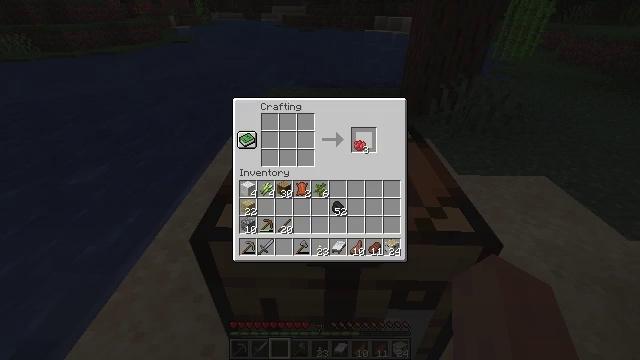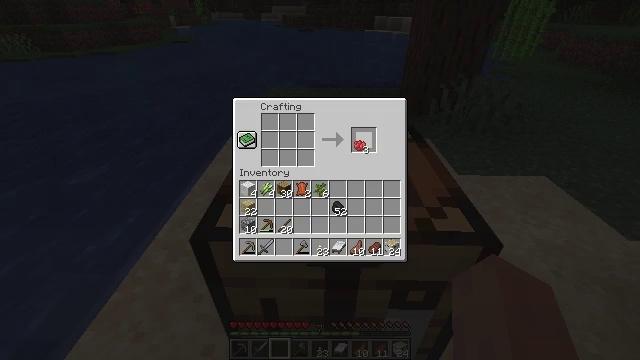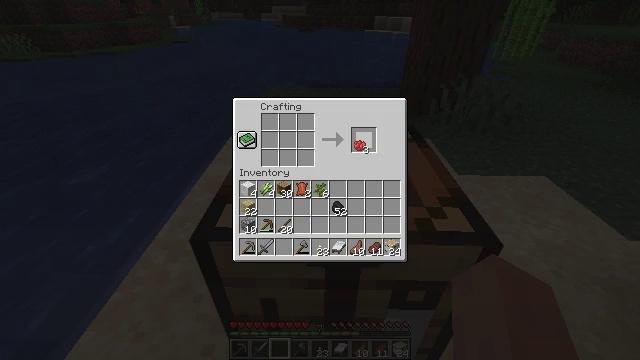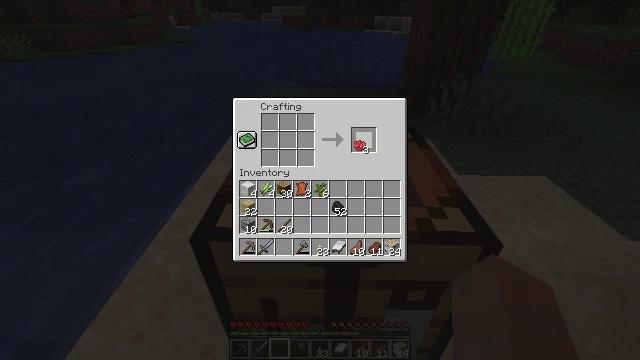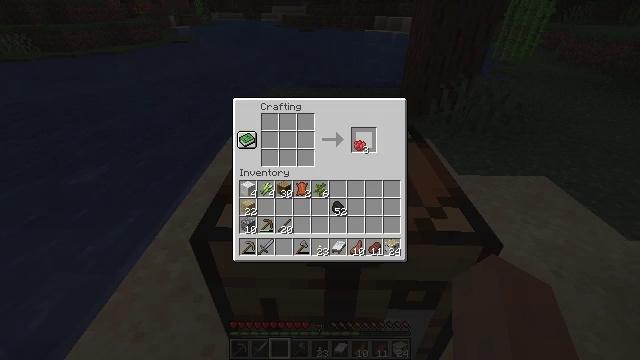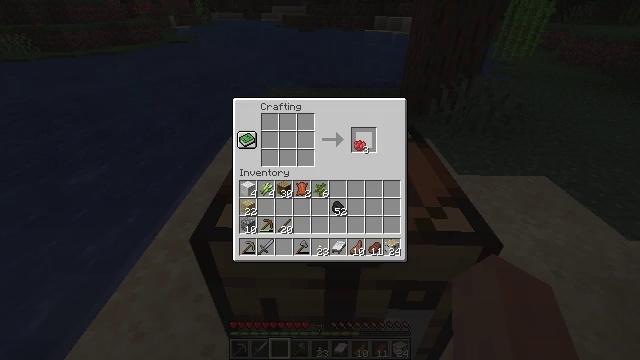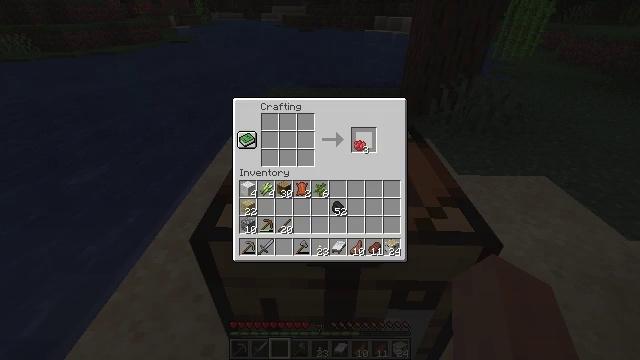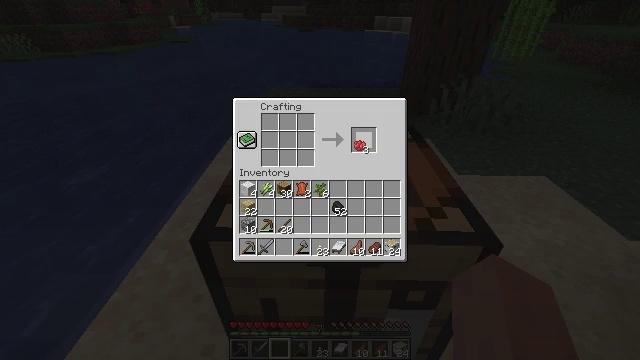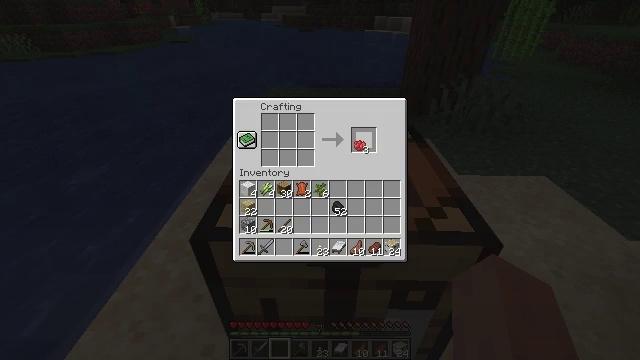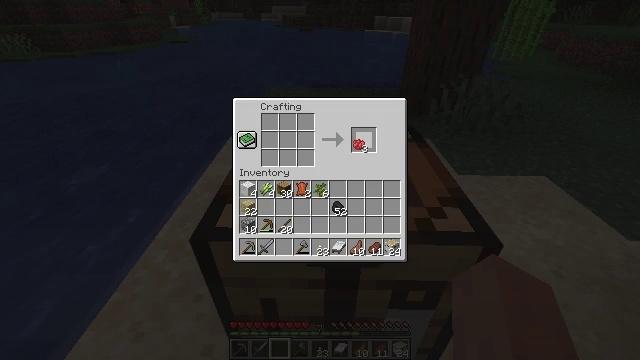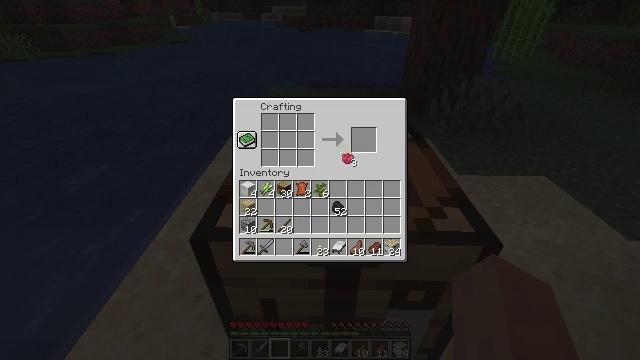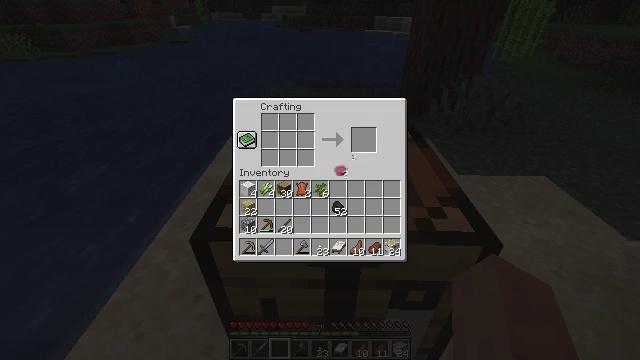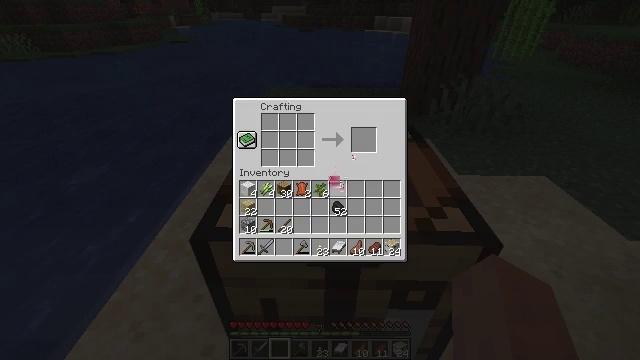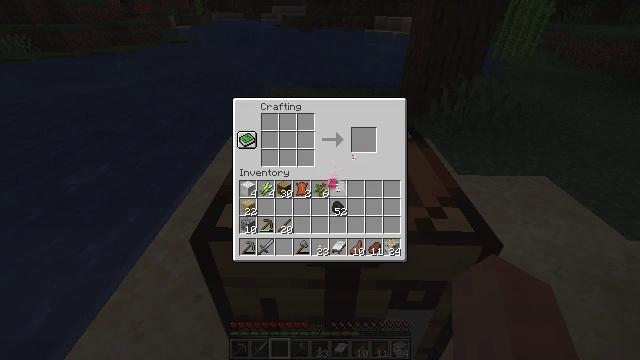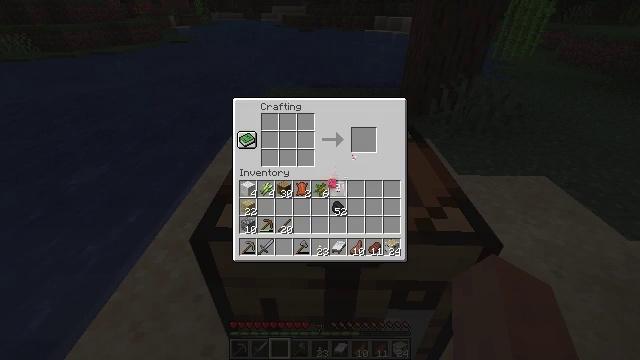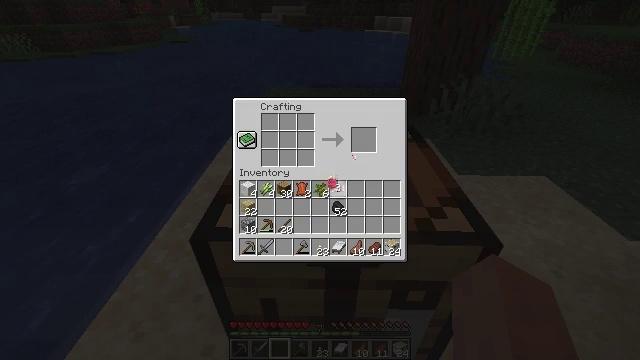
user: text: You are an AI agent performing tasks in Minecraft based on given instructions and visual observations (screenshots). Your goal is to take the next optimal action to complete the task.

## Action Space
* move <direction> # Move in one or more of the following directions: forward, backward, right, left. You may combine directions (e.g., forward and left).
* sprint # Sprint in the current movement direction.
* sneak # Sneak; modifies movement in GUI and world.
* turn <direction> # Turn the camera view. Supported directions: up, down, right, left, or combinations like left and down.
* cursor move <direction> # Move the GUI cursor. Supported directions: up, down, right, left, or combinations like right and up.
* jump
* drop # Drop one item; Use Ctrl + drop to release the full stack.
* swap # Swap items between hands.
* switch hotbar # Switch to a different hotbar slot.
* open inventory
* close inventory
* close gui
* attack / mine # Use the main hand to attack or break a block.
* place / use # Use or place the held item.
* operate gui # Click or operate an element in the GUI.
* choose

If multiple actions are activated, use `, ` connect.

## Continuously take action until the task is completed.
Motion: motion action
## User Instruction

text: Combine wool and planks to craft a red bed.
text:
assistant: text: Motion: open gui
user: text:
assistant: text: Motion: no_op
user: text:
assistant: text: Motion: no_op
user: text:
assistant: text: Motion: no_op
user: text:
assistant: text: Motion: no_op
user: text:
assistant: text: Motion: no_op
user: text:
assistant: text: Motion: no_op
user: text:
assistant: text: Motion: no_op
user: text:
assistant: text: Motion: no_op
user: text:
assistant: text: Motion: cursor move left and down
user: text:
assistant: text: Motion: cursor move left and down
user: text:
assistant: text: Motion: cursor move down
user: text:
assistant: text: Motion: no_op
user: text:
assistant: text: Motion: no_op
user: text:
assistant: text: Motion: no_op
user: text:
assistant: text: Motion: no_op
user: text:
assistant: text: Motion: no_op
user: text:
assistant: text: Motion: no_op
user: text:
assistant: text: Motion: no_op
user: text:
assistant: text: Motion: no_op
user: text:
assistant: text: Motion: no_op
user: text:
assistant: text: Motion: no_op
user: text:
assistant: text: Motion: no_op
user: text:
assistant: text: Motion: no_op
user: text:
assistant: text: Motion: no_op
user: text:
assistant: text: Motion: cursor move up
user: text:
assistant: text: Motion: cursor move up
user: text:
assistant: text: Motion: cursor move up
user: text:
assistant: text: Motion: no_op
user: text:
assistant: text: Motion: no_op